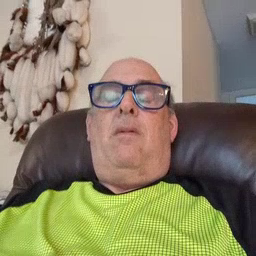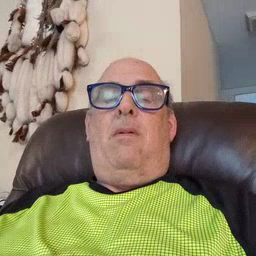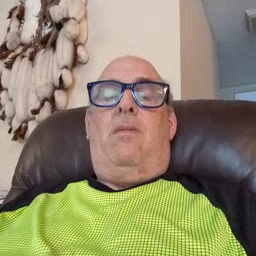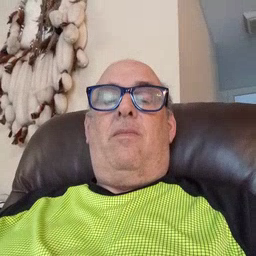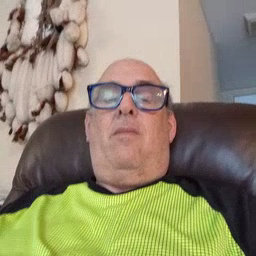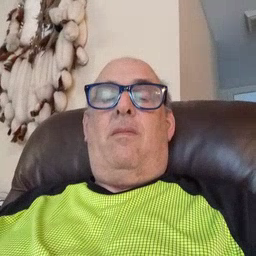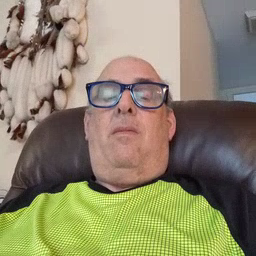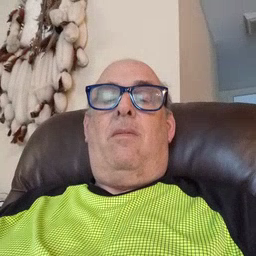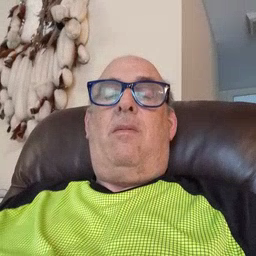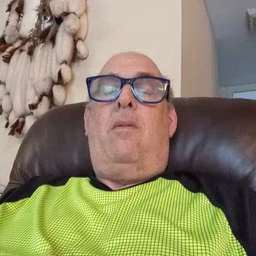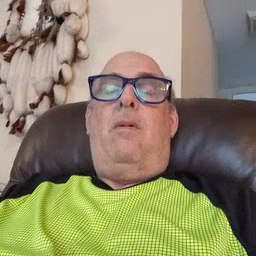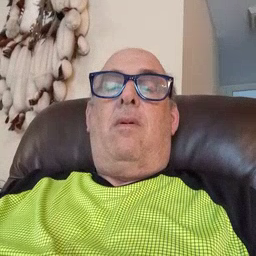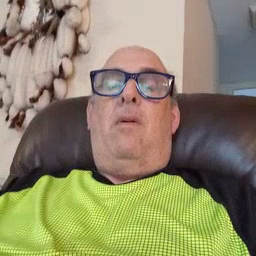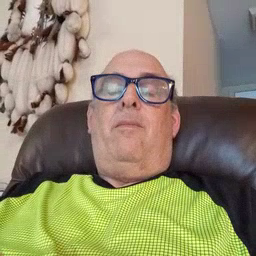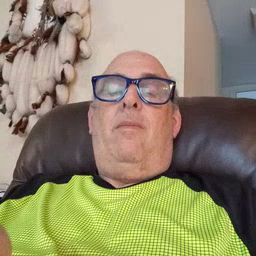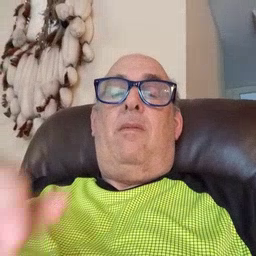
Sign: into